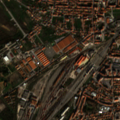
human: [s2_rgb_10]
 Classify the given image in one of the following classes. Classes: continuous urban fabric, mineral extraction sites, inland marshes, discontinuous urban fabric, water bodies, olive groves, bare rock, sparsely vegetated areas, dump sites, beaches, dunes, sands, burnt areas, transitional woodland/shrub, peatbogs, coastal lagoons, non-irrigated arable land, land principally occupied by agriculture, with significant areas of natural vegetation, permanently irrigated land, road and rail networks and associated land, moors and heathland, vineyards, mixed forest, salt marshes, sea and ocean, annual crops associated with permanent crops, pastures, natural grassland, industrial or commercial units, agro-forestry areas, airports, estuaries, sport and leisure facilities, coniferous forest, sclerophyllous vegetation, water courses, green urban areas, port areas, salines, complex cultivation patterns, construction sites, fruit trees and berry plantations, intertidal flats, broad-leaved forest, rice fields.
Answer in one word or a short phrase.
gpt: continuous urban fabric, industrial or commercial units, road and rail networks and associated land, complex cultivation patterns, natural grassland